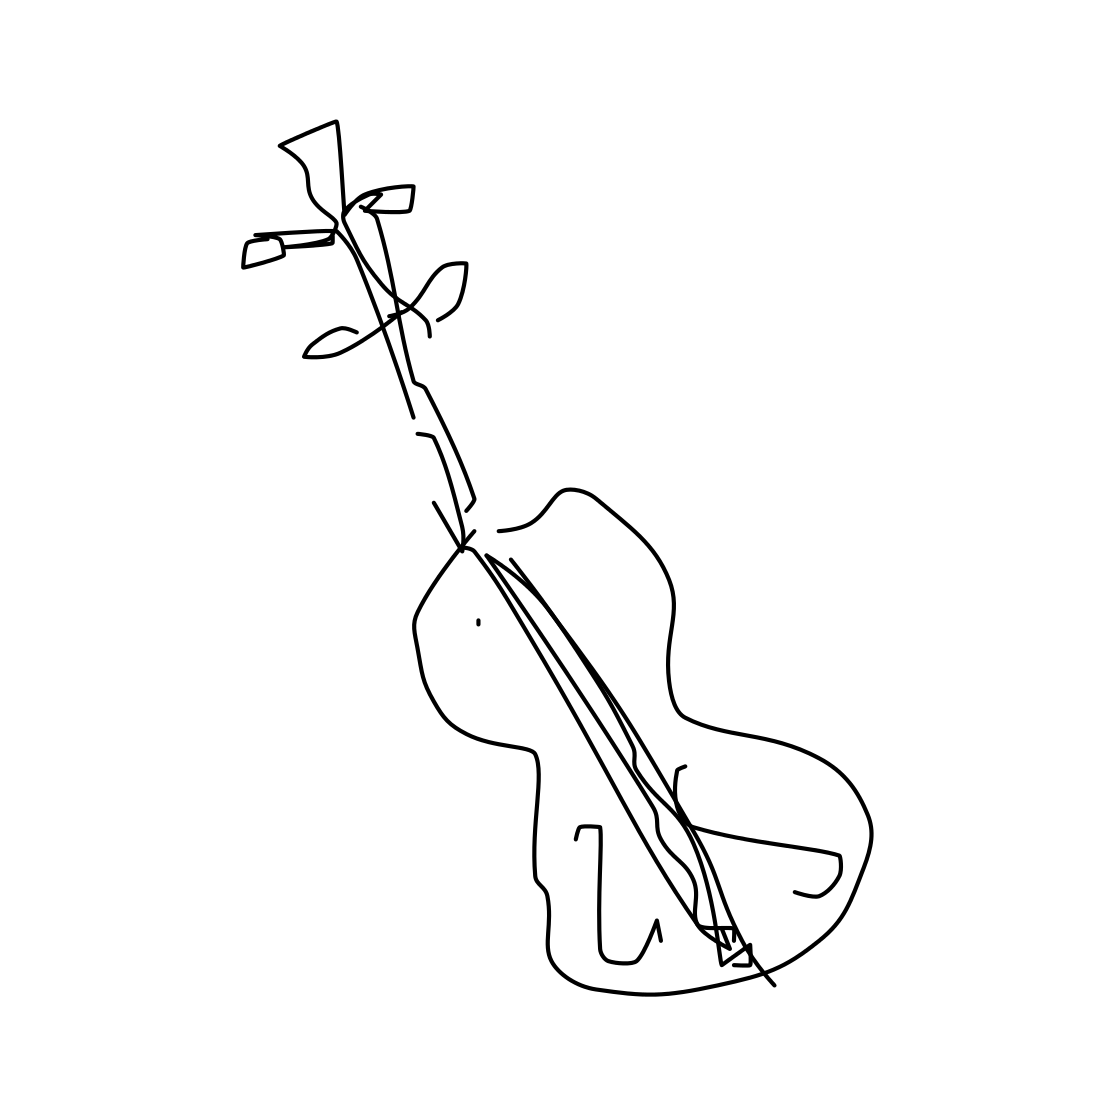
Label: violin